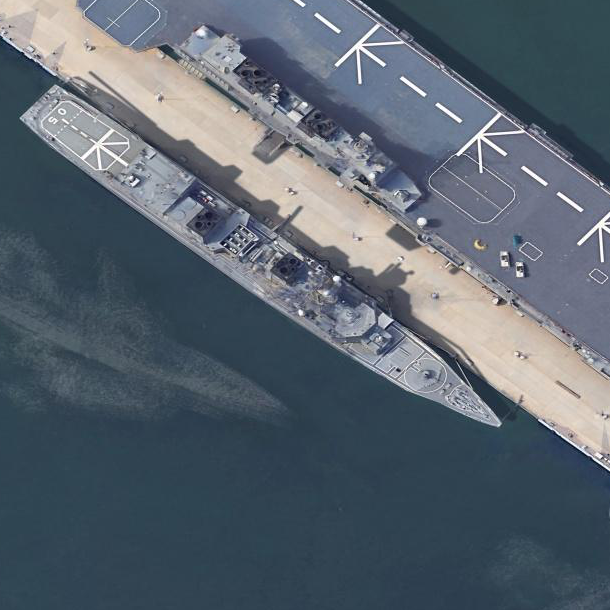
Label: Murasame-class_destroyer